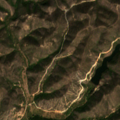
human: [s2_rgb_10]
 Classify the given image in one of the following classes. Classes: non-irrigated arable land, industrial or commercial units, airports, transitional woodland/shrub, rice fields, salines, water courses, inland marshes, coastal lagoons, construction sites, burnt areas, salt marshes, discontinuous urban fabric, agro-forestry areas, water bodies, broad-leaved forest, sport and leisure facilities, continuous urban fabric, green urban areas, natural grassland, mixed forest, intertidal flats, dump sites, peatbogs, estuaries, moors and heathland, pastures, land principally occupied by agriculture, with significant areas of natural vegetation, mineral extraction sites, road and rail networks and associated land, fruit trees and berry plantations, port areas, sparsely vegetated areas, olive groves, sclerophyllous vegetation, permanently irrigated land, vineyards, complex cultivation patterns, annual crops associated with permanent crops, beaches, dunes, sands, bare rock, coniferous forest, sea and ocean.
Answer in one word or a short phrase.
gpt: sclerophyllous vegetation, transitional woodland/shrub